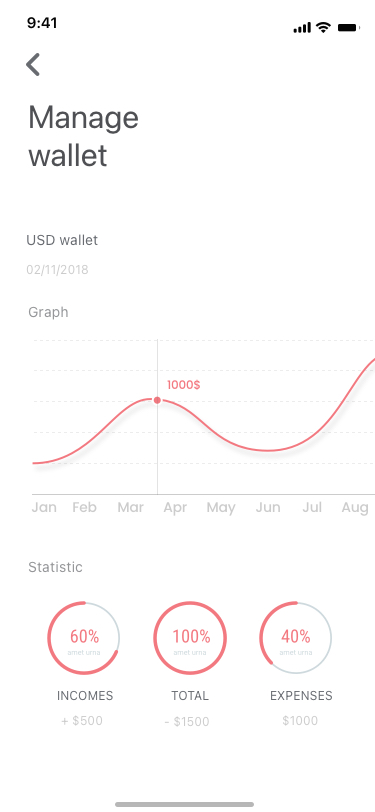
Text in this UI design:
INCOMES
+ $500
$1000
EXPENSES
TOTAL
- $1500
Manage
wallet
USD wallet
02/11/2018
Graph
Statistic